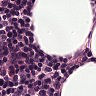
Metastatic tissue present: no